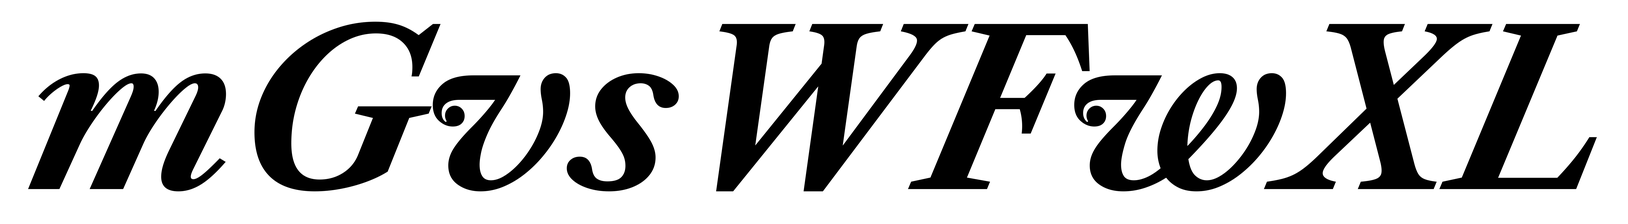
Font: LibreCaslonText-Italic_Bold_Italic